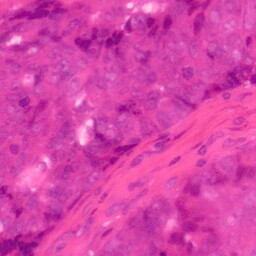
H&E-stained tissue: Colon